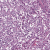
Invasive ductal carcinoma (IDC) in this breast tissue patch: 1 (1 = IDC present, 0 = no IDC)